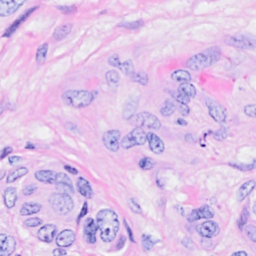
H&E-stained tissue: Breast